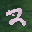
Label: 2